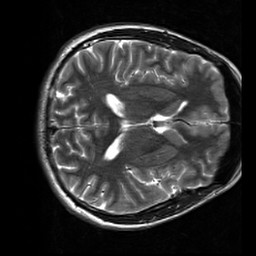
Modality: T2w
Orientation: axial
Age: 27
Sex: male
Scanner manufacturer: siemens
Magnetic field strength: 3 T
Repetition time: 7 s
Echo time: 0.09 s